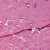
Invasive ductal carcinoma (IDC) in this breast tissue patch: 0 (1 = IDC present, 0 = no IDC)